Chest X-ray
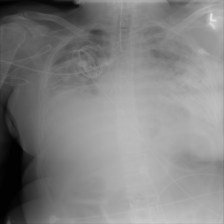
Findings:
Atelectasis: negative
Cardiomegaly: negative
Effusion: negative
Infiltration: positive
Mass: negative
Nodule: negative
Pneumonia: negative
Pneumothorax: negative
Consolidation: negative
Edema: negative
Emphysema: negative
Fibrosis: negative
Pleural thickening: negative
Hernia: negative